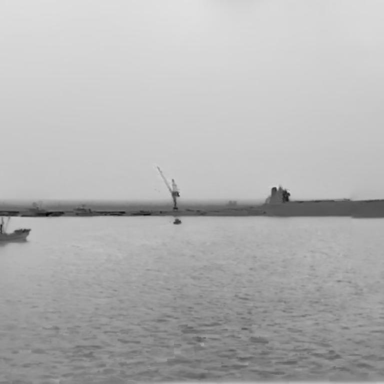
There are two objects shown in the infrared image, including a liner, and a bulk_carrier.